Field crop: tomato
Growth stage: 1
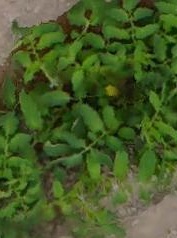
Species: tomato